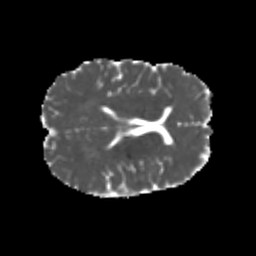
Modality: MD
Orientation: axial
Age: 21
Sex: male
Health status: healthy
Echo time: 0.074 s